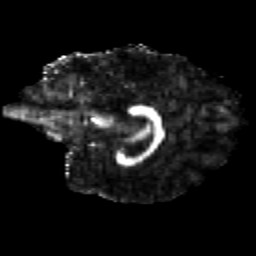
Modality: FA
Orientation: sagittal
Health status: healthy
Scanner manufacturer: siemens
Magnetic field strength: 3 T
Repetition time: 12 s
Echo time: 0.092 s